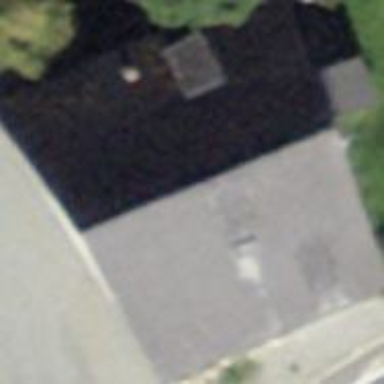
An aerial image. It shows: Hostel building.